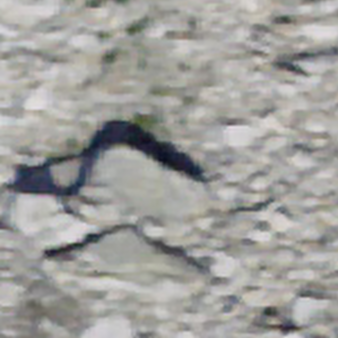
Label: bouldering_area